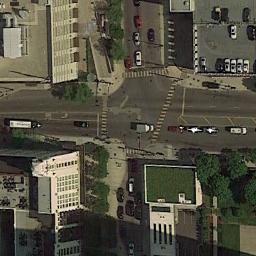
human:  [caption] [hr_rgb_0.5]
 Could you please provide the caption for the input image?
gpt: There are many different shapes of buildings beside the intersection .

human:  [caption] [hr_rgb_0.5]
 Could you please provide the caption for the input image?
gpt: There are several moving vehicles on the road at the intersection, There are many buildings and some trees around the intersection, And many cars are parked in the open space beside the intersection .

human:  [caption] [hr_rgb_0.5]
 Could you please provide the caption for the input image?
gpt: There are some trees in the upper right corner of the intersection .

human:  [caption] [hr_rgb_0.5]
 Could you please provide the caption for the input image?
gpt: There are some green trees and buildings around the intersection .

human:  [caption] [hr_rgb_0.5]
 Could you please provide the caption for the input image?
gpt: An intersection with normal traffic located in a commercial area .